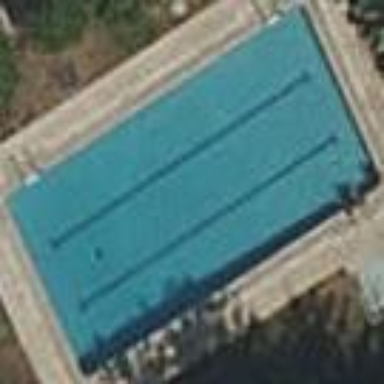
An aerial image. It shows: Swimming pool located in leisure land.